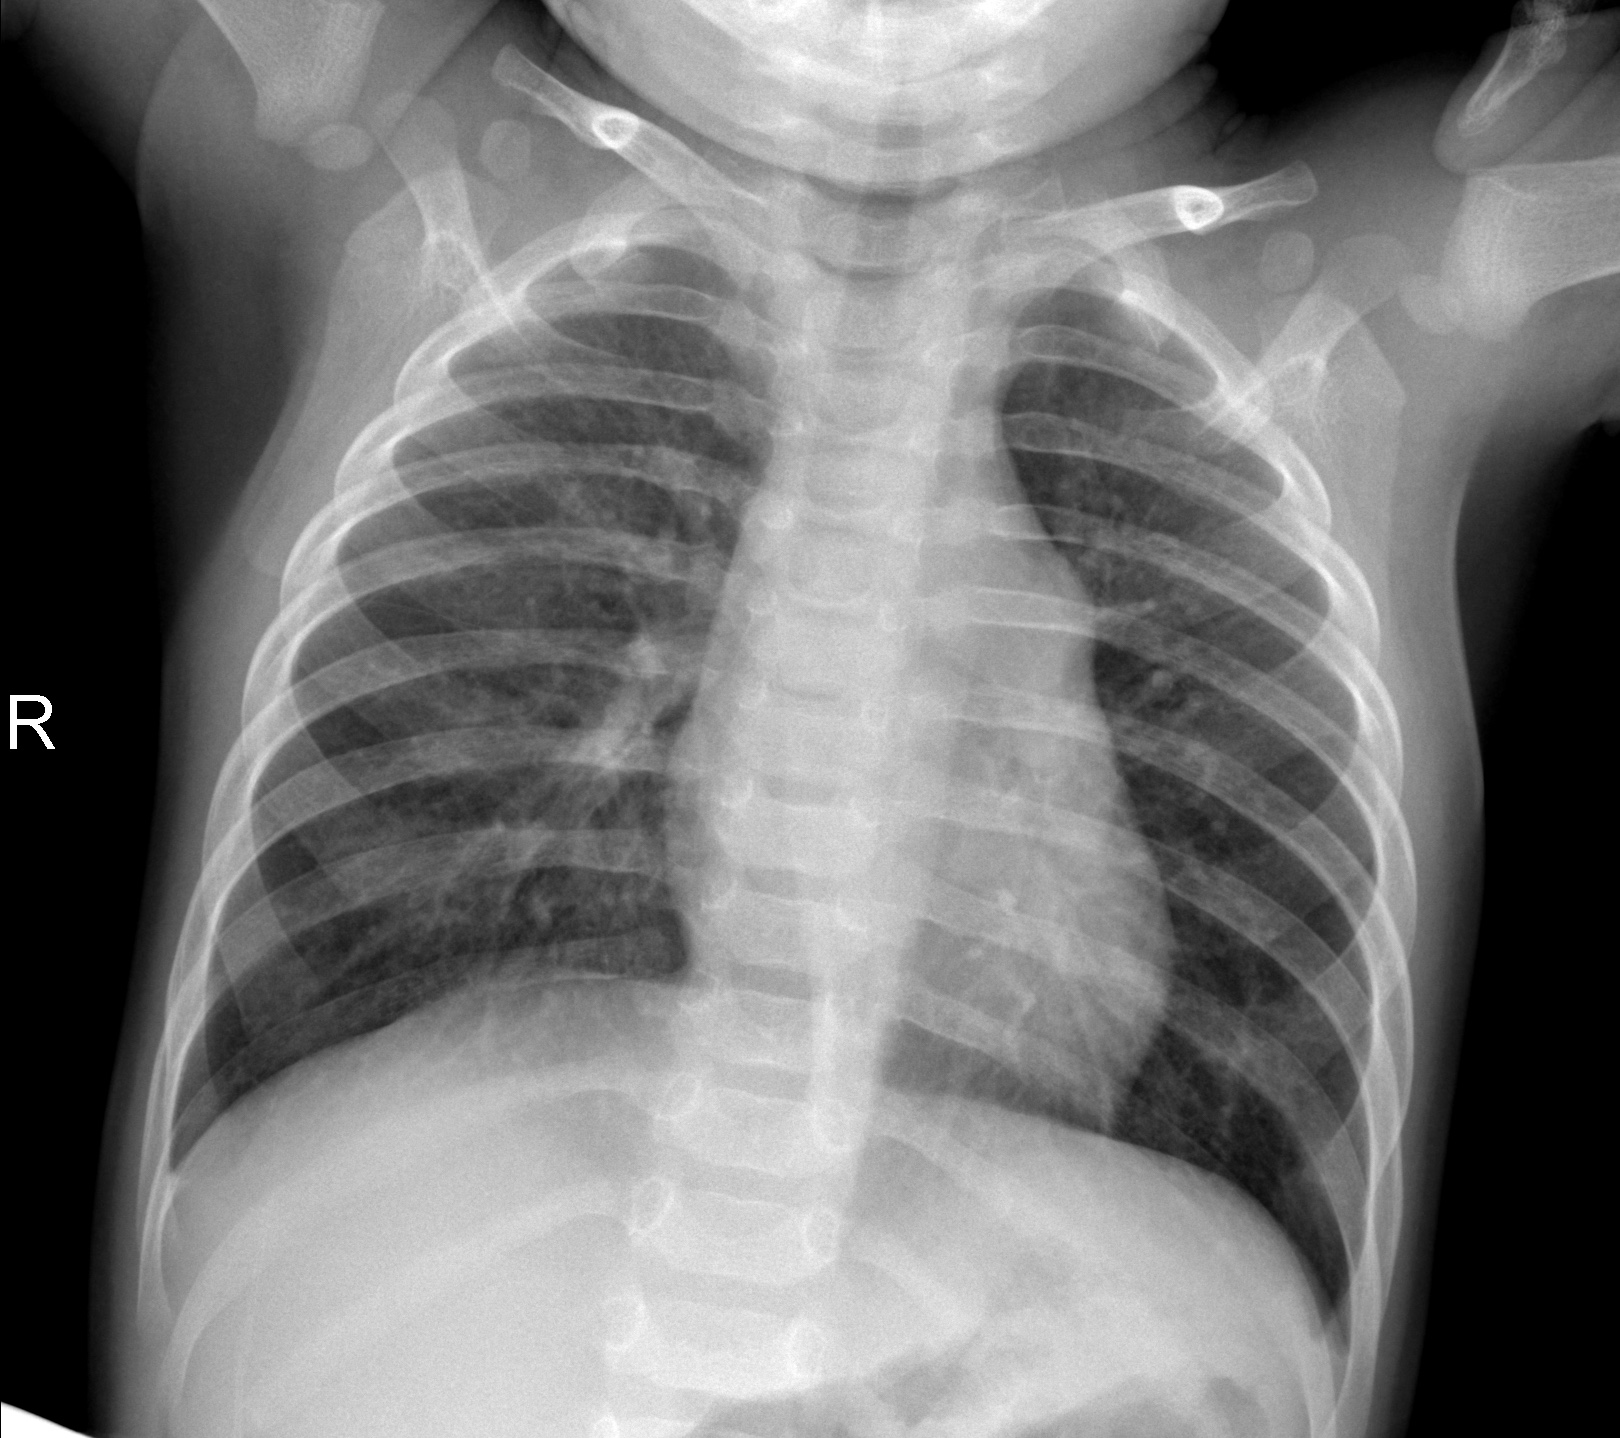
Diagnosis: NORMAL